Interaction volume radius: 10 \u00c5
Interaction volume height: 20 \u00c5
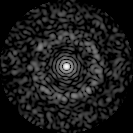
Disorder parameter: 0.8513